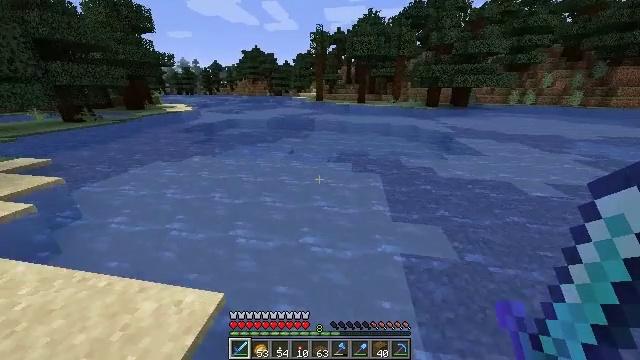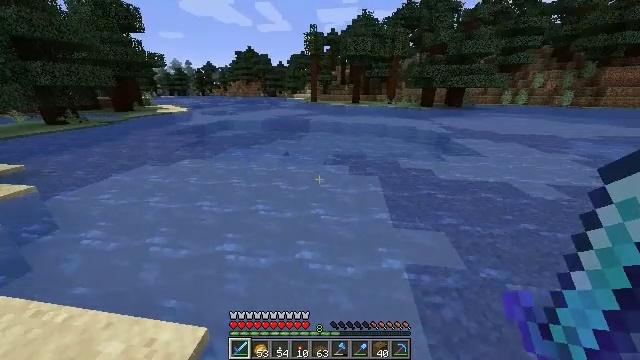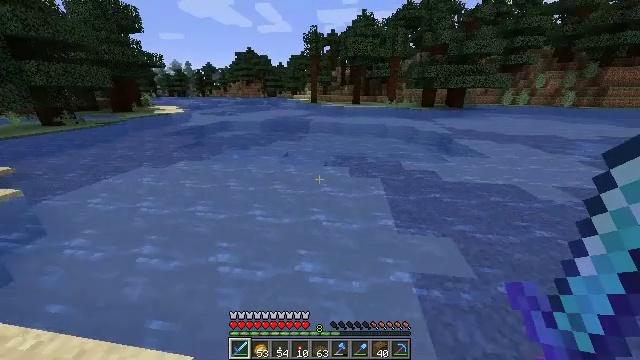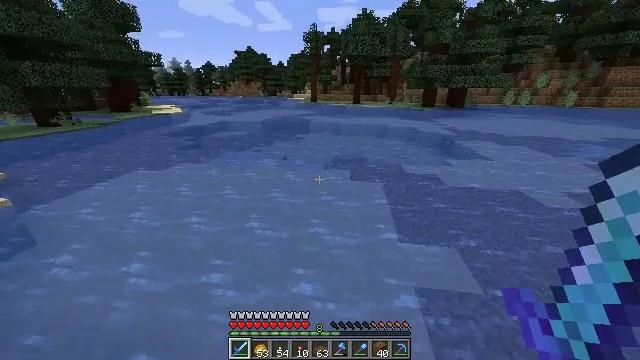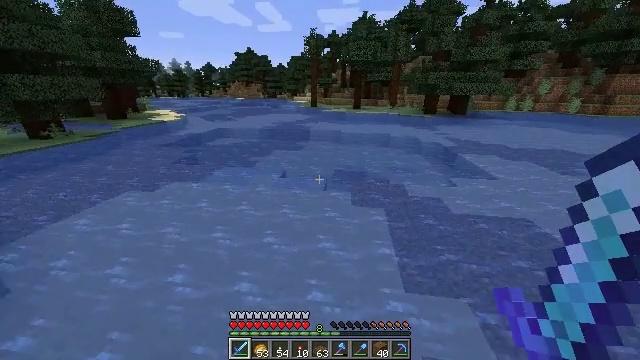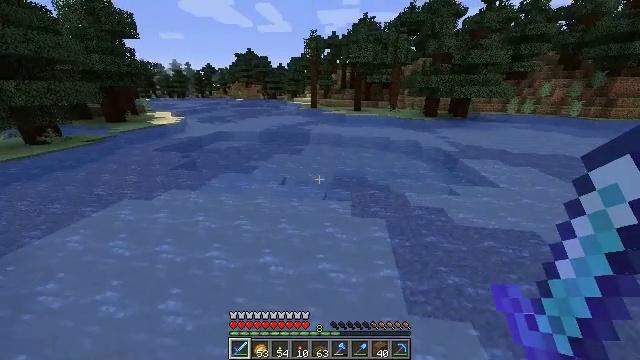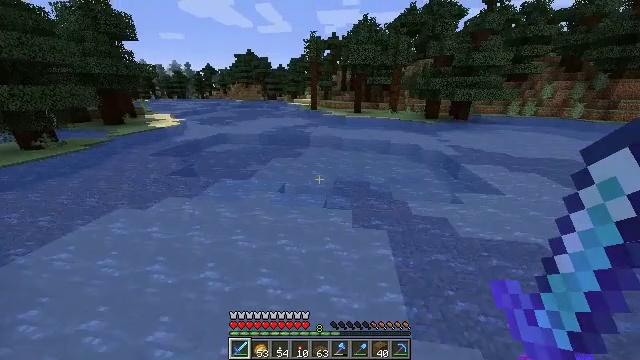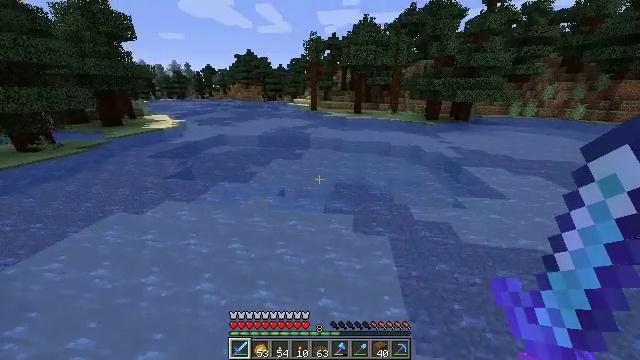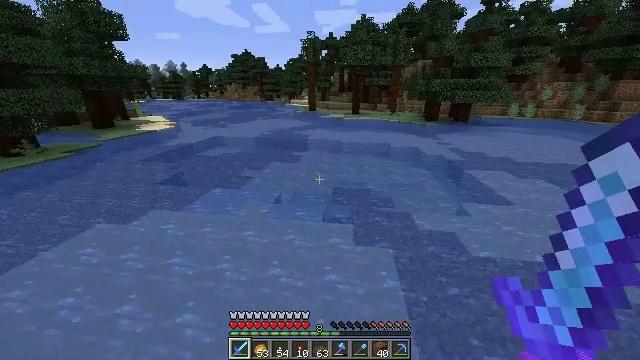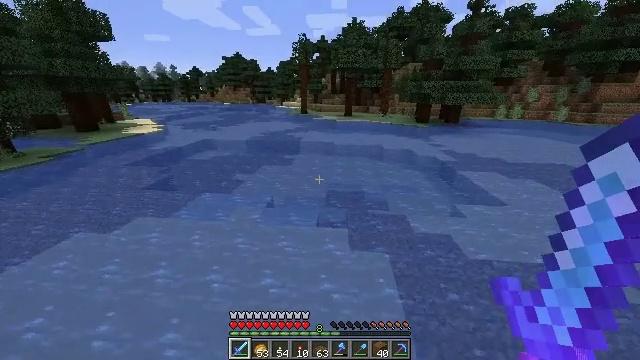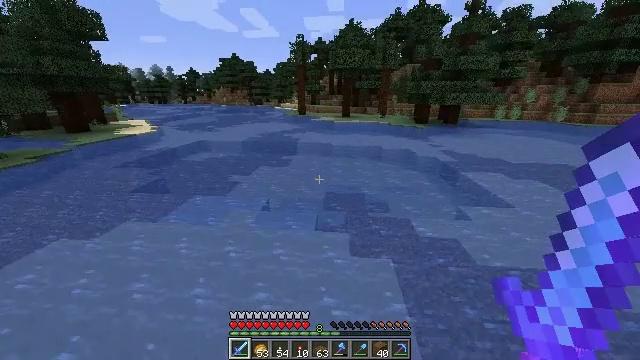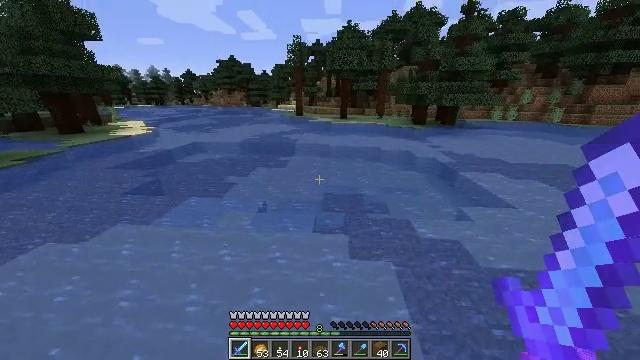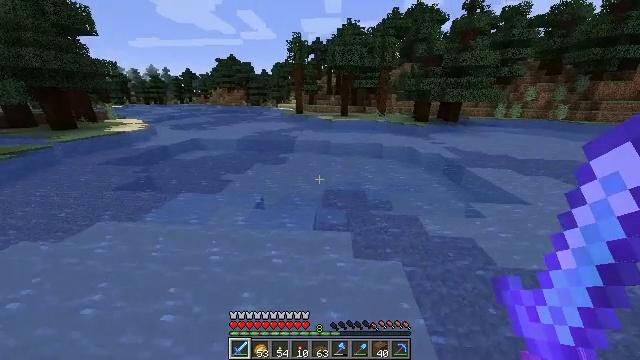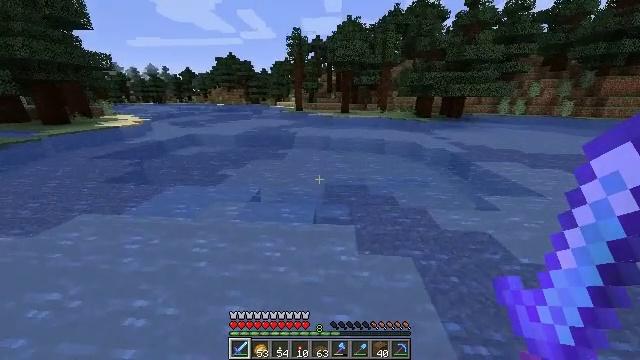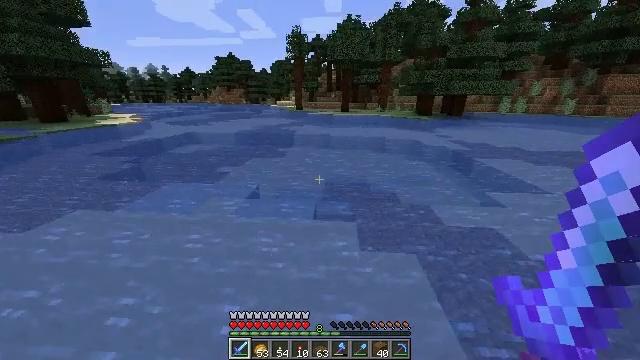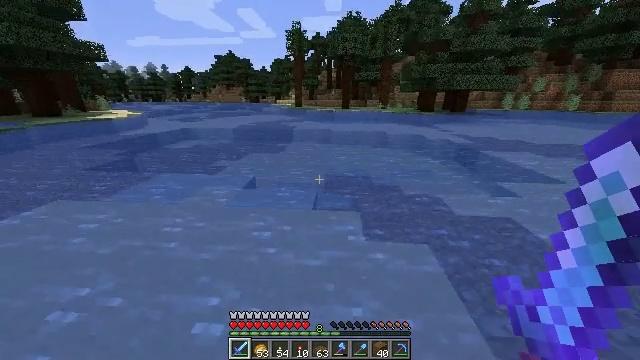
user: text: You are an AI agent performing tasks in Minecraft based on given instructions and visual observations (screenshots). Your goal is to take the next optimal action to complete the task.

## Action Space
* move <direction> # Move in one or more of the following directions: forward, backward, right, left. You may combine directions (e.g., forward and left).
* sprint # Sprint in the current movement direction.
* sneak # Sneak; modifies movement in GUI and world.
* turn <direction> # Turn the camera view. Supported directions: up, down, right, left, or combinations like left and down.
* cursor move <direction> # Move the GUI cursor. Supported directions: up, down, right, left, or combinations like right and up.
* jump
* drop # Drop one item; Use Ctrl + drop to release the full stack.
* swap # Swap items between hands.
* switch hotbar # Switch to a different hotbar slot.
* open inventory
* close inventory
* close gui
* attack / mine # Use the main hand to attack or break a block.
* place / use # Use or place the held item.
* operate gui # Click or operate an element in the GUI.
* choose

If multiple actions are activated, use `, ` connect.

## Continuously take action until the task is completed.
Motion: motion action
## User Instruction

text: Collect sugar cane near water sources.
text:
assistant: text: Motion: move forward, turn right
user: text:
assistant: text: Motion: move forward
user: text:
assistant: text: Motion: move forward, jump
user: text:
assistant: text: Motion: move forward, jump
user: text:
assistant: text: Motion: move forward, jump
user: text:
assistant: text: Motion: move forward, jump
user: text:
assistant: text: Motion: move forward, jump
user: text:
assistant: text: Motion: move forward, jump
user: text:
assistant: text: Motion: move forward, turn right, jump
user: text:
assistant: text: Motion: move forward, jump
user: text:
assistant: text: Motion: move forward, jump
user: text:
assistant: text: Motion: move forward, jump
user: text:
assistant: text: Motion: move forward, jump
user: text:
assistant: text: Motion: move forward, jump
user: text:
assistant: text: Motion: move forward, sprint, jump
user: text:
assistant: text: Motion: move forward, sprint, jump
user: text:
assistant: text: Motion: move forward, sprint, jump
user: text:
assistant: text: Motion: move forward, sprint, jump
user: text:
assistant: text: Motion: move forward, jump
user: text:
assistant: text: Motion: move forward, jump
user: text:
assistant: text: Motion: move forward, jump
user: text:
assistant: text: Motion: move forward, jump
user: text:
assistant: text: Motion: move forward, jump
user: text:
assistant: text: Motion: move forward, jump
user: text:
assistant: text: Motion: move forward, jump
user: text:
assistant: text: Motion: move forward, jump
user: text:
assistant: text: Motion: move forward, jump
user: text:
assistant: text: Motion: move forward, turn right, jump
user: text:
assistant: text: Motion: move forward, jump
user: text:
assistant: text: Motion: move forward, jump